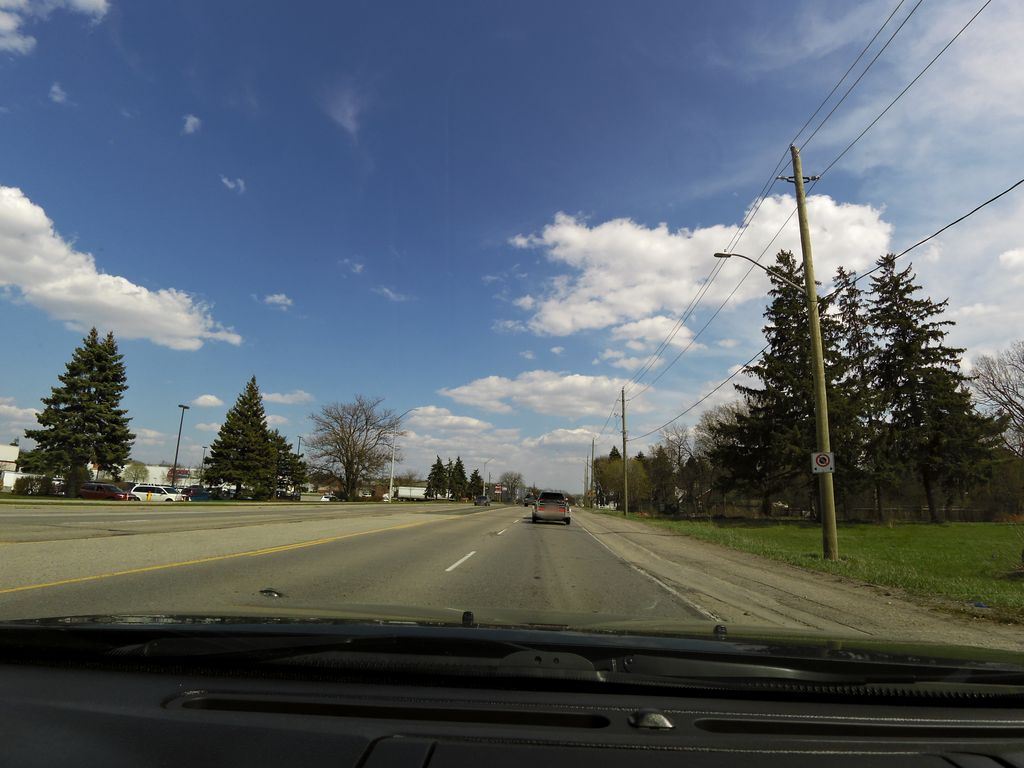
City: kitchener-waterloo